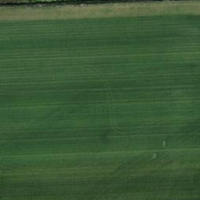
EUNIS habitat code: 52
Species observed at this site:
Corvus cornix